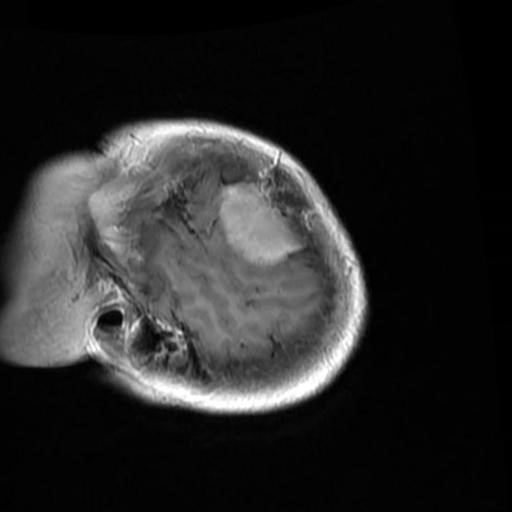
Label: brain_menin